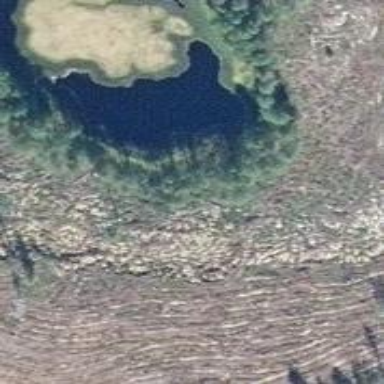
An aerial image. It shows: Serene lake surrounded by nature.